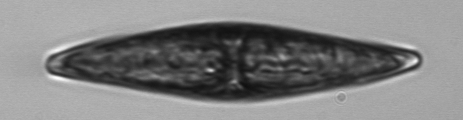
Label: Pleurosigma